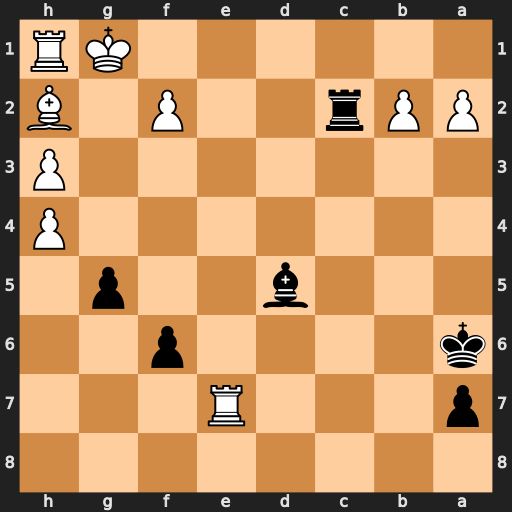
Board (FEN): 8/p3R3/k4p2/3b2p1/7P/7P/PPr2P1B/6KR
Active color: b
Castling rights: -
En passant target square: -
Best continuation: Rc1+ Re1 Rxe1#